Question: I am an ASP.NET developer and I really dont do such of database stuff. But for my open source project on Codeplex I am required to setup a database schema for the project.
So reading from here and there I have managed to do the following.

As being new to database schema designing, I wanted some one else who has a better idea on this topic to help me identify any issues with this design.
Most of the relationships are self explanatory I think, but still I will jot each one down.
The two keys between and are for relationships between and and
Thanks
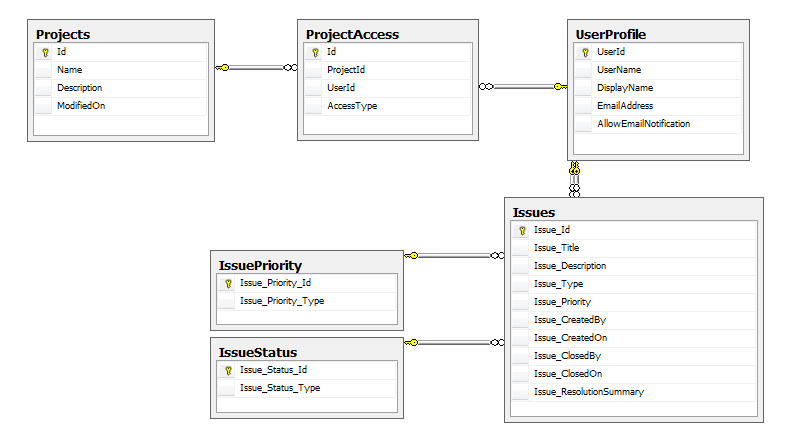
Answer: This looks quite good, IMO your main issue is on naming consistency & simplicity.
- 'Id'-
You can simplify a table name :
- 'UserProfile''User'
As well as field names :
- 'Issue_Title''Title'- 'Issue_Description''Description'- 'Issue_Priority_Type''Type''Name'
etc.
However I would use a more precise naming for foreign keys
- 'CreatedBy''CreatedByUserId'- 'ClosedBy''ClosedByUserId'
HTH.